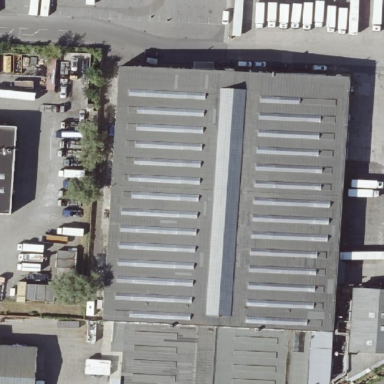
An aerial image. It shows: Warehouse building.